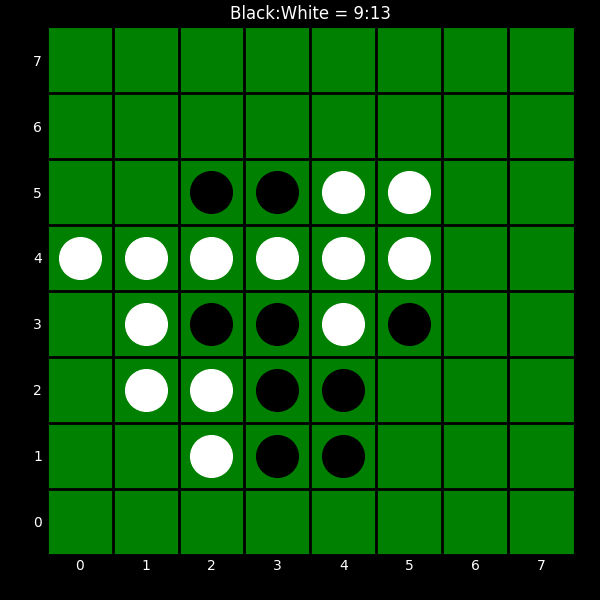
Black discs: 9
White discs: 13